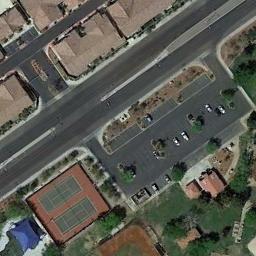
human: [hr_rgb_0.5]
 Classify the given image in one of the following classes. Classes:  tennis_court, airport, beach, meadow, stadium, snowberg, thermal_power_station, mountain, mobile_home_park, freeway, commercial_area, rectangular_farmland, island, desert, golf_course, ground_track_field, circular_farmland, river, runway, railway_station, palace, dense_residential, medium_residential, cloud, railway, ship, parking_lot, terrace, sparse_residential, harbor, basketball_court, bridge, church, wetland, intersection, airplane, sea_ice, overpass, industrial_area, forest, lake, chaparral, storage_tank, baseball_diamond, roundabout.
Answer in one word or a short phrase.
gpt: tennis_court